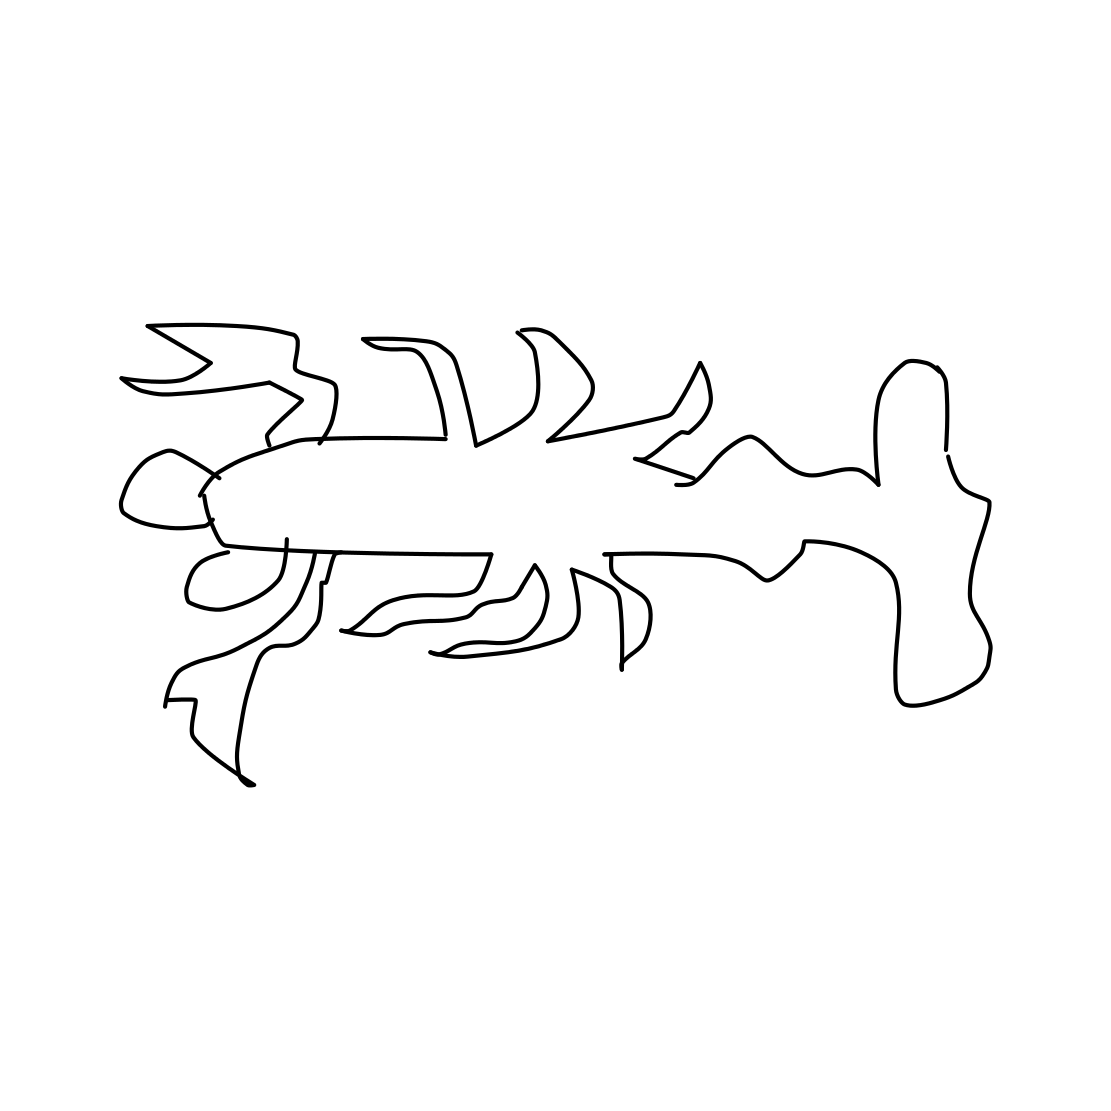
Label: lobster